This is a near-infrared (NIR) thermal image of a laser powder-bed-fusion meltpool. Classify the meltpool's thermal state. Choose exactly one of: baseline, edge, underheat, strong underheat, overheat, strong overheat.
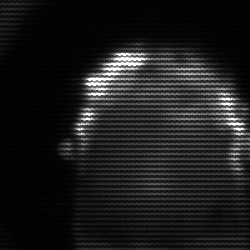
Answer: baseline